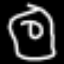
Label: donut